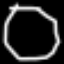
Label: octagon